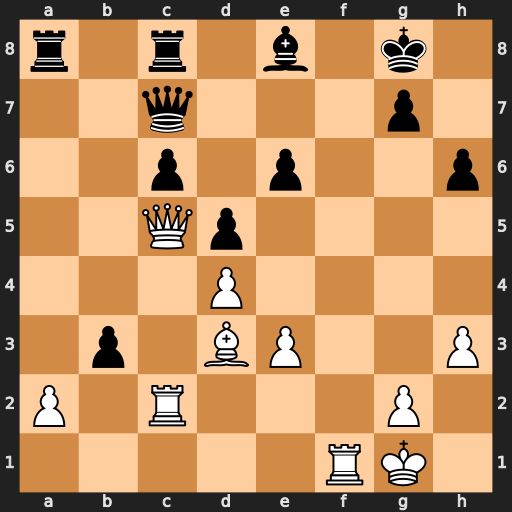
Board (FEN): r1r1b1k1/2q3p1/2p1p2p/2Qp4/3P4/1p1BP2P/P1R3P1/5RK1
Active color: w
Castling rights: -
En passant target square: -
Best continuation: Qf8#